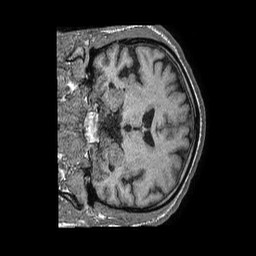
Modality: T1w
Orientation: coronal
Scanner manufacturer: philips
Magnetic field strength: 1.5 T
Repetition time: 0.00747 s
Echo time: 0.003398 s